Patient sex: M
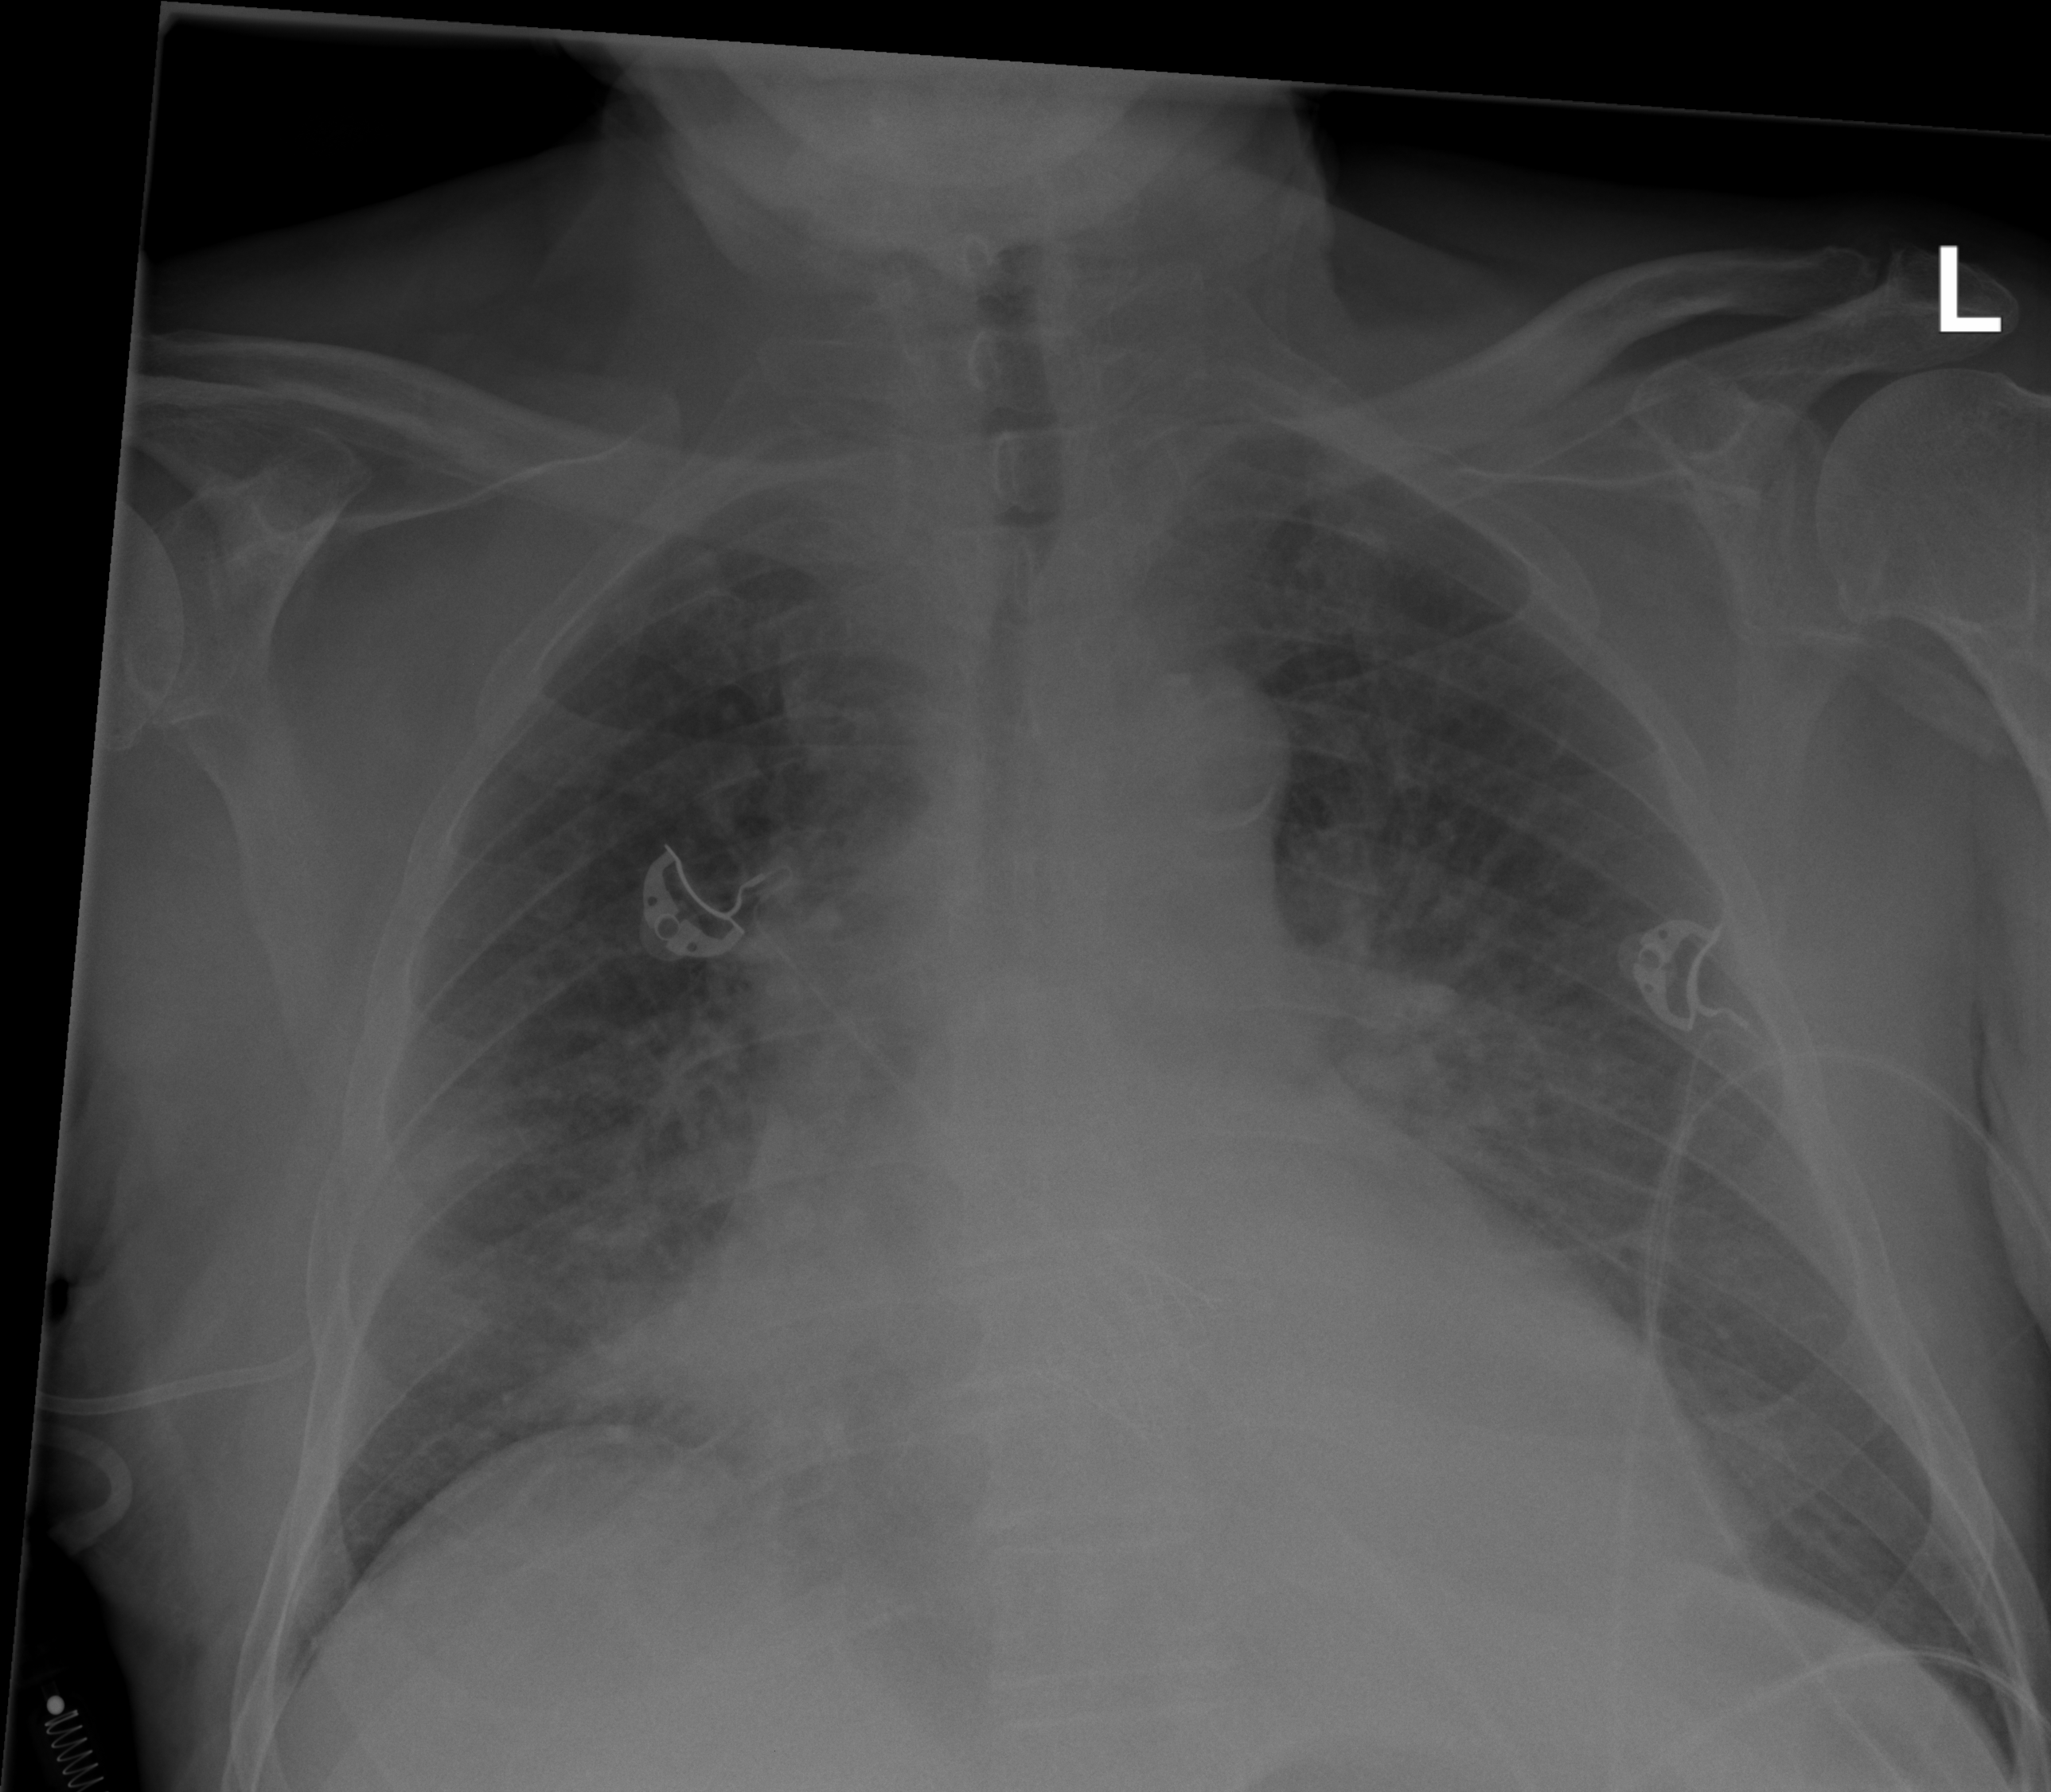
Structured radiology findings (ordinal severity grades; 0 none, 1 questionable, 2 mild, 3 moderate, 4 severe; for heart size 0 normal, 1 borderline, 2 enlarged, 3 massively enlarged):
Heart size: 2
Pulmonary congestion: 2
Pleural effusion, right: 0
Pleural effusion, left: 0
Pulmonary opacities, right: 2
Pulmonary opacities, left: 2
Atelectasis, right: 2
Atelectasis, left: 2